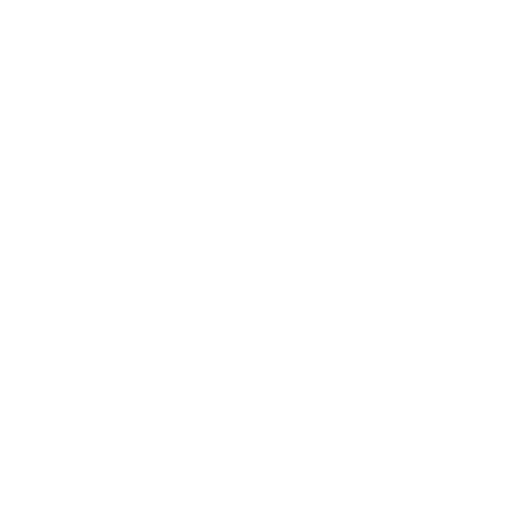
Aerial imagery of island in Alaska named Point Swift Rock containing only unknown